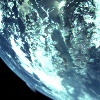
Label: cloud